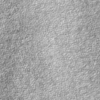
Label: not_dusty